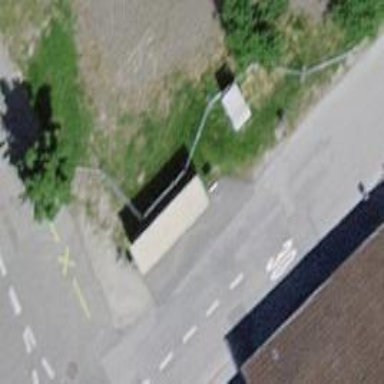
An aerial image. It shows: Bus stop with sheltered platform for public transport.